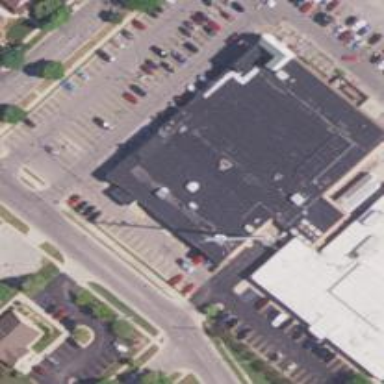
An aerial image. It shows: Retail building.